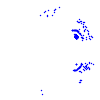
Particle: electron